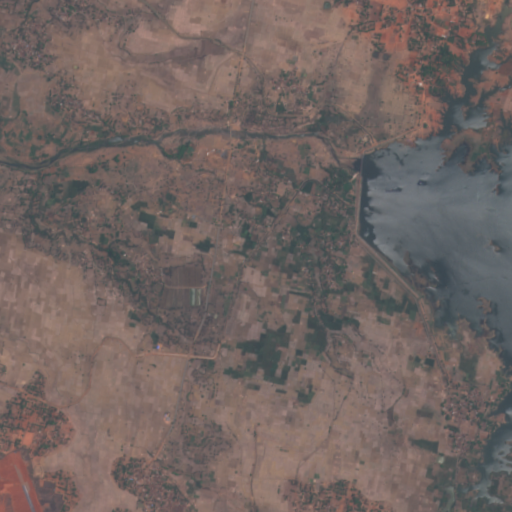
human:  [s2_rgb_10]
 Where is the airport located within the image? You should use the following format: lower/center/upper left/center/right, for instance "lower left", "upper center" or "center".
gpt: The airport is located in the lower left of the image.
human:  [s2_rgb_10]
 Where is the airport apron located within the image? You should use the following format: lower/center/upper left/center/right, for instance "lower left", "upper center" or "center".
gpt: The airport apron is located in the lower left of the image.
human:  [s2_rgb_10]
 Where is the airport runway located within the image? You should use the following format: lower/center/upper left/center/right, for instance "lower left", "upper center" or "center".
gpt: The airport runway is located in the lower left of the image.
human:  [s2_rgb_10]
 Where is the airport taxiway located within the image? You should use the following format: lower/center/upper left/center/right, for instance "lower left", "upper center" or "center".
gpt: The airport taxiway is located in the lower left of the image.
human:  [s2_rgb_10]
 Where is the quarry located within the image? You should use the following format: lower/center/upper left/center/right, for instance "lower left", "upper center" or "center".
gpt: There is no quarry in the image.